Interaction volume radius: 10 \u00c5
Interaction volume height: 30 \u00c5
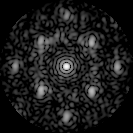
Disorder parameter: 0.4331